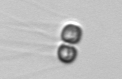
Label: Chaetoceros